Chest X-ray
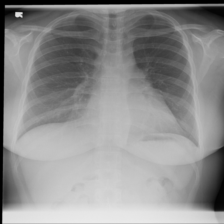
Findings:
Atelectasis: negative
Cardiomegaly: negative
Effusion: negative
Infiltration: negative
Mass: negative
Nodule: negative
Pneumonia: negative
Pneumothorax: negative
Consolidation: negative
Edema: negative
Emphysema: negative
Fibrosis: negative
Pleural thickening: negative
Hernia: negative